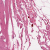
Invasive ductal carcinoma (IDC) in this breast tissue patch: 0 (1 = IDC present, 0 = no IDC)